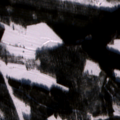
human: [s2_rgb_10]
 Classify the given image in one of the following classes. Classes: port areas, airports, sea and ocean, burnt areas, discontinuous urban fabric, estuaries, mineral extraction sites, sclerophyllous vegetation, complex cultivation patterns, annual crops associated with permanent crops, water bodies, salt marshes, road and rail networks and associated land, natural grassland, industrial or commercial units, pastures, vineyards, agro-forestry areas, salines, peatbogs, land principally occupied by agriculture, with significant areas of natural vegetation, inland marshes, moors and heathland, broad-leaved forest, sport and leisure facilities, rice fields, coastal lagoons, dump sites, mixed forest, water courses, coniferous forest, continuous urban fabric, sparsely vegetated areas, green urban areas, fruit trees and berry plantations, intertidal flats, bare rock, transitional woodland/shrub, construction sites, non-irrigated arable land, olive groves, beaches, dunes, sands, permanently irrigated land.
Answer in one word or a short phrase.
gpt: non-irrigated arable land, coniferous forest, mixed forest